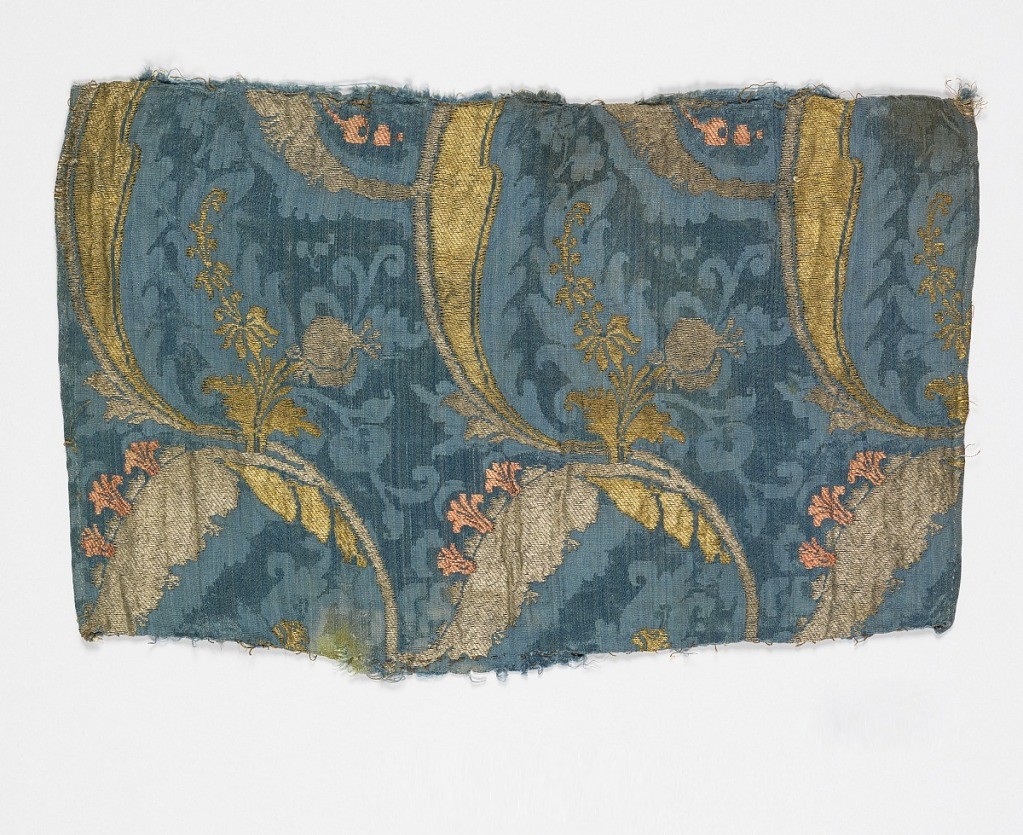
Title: Fragment
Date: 1700–1720
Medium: silk, metallic yarns Technique: satin damask with discontinuous supplementary weft patterning (brocaded)
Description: Woven silk with vertical columns of elaborately curving scrolls in gold and silver metallic brocade with pink flowers on a blue damask background.